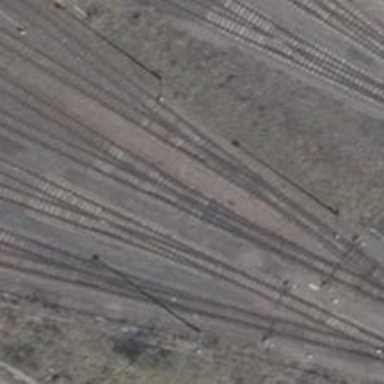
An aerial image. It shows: Rail spur service.